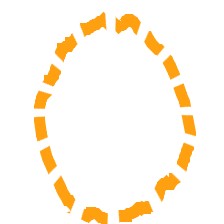
Shape: circle